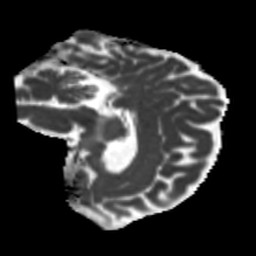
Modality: MD
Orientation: sagittal
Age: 56
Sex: female
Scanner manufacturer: siemens
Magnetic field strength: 3 T
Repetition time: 5.25 s
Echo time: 0.08 s